Question: I want to ask about mysql with rollup only get rollup value, this is my code
'''
SELECT tbldept.CodeDept AS Dept,
SUM(CASE WHEN tblemp.Status = '1' THEN 1 ELSE 0 END) AS headcount,
SUM(CASE WHEN tblemp.Status = '1' THEN 1 ELSE 0 END) * 144 AS RegHrsEst,
CONCAT(ROUND(20), '%') AS TargetOT,
round(SUM(CASE WHEN tblemp.Status = '1' THEN 1 ELSE 0 END) * 144 * 0.2) AS OTHrsBdgt
FROM tbldept
LEFT JOIN tblemp
ON tbldept.CodeDept = tblemp.CodeDept AND
tblemp.class = "DIR"
WHERE tbldept.CodeDept != 'FIN' AND
tbldept.CodeDept != 'HRT' AND
tbldept.CodeDept != 'ISD'
GROUP BY tbldept.CodeDept with ROLLUP;
'''
result of rollup query:

how can i only get the rollup values? Thanks before
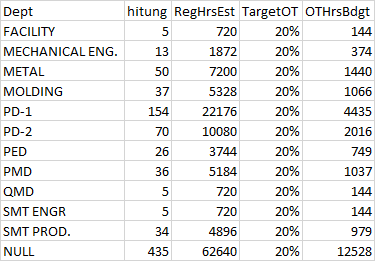
Answer: If you just want the row of 'rollup', simply use 'having':
'''
SELECT tbldept.CodeDept AS Dept,
SUM(CASE WHEN tblemp.Status = '1' THEN 1 ELSE 0 END) AS headcount,
SUM(CASE WHEN tblemp.Status = '1' THEN 1 ELSE 0 END) * 144 AS RegHrsEst,
CONCAT(ROUND(20), '%') AS TargetOT,
round(SUM(CASE WHEN tblemp.Status = '1' THEN 1 ELSE 0 END) * 144 * 0.2) AS OTHrsBdgt
FROM tbldept
LEFT JOIN tblemp
ON tbldept.CodeDept = tblemp.CodeDept AND
tblemp.class = "DIR"
WHERE tbldept.CodeDept != 'FIN' AND
tbldept.CodeDept != 'HRT' AND
tbldept.CodeDept != 'ISD'
GROUP BY tbldept.CodeDept with ROLLUP
HAVING Dept IS NULL;
'''
## Edit:
'having' should work, check if there are some other reasons exist or not.
Or just wrap your query with a subquery:
'''
SELECT *
FROM (
SELECT tbldept.CodeDept AS Dept,
SUM(CASE WHEN tblemp.Status = '1' THEN 1 ELSE 0 END) AS headcount,
SUM(CASE WHEN tblemp.Status = '1' THEN 1 ELSE 0 END) * 144 AS RegHrsEst,
CONCAT(ROUND(20), '%') AS TargetOT,
round(SUM(CASE WHEN tblemp.Status = '1' THEN 1 ELSE 0 END) * 144 * 0.2) AS OTHrsBdgt
FROM tbldept
LEFT JOIN tblemp
ON tbldept.CodeDept = tblemp.CodeDept AND
tblemp.class = "DIR"
WHERE tbldept.CodeDept != 'FIN' AND
tbldept.CodeDept != 'HRT' AND
tbldept.CodeDept != 'ISD'
GROUP BY tbldept.CodeDept with ROLLUP
) t
WHERE Dept IS NULL;
'''